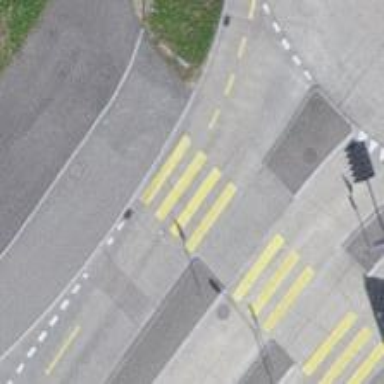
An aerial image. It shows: Uncontrolled zebra crossing with central island.